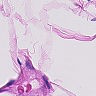
Metastatic tissue present: no